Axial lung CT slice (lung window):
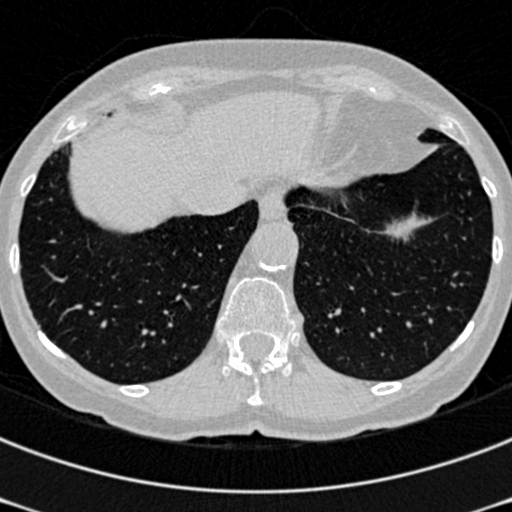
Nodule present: no